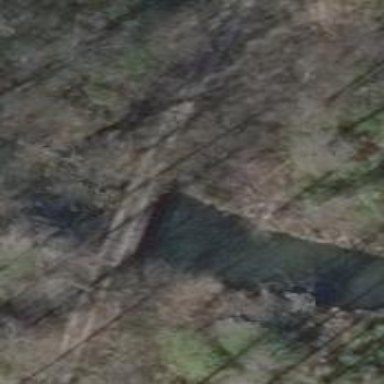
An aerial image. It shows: Track on compacted bridge with grade 3 tracktype.